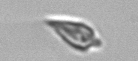
Label: Oxytoxum